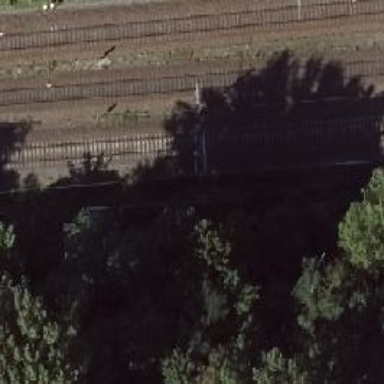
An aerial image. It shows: Milestone along the railway with catenary mast.